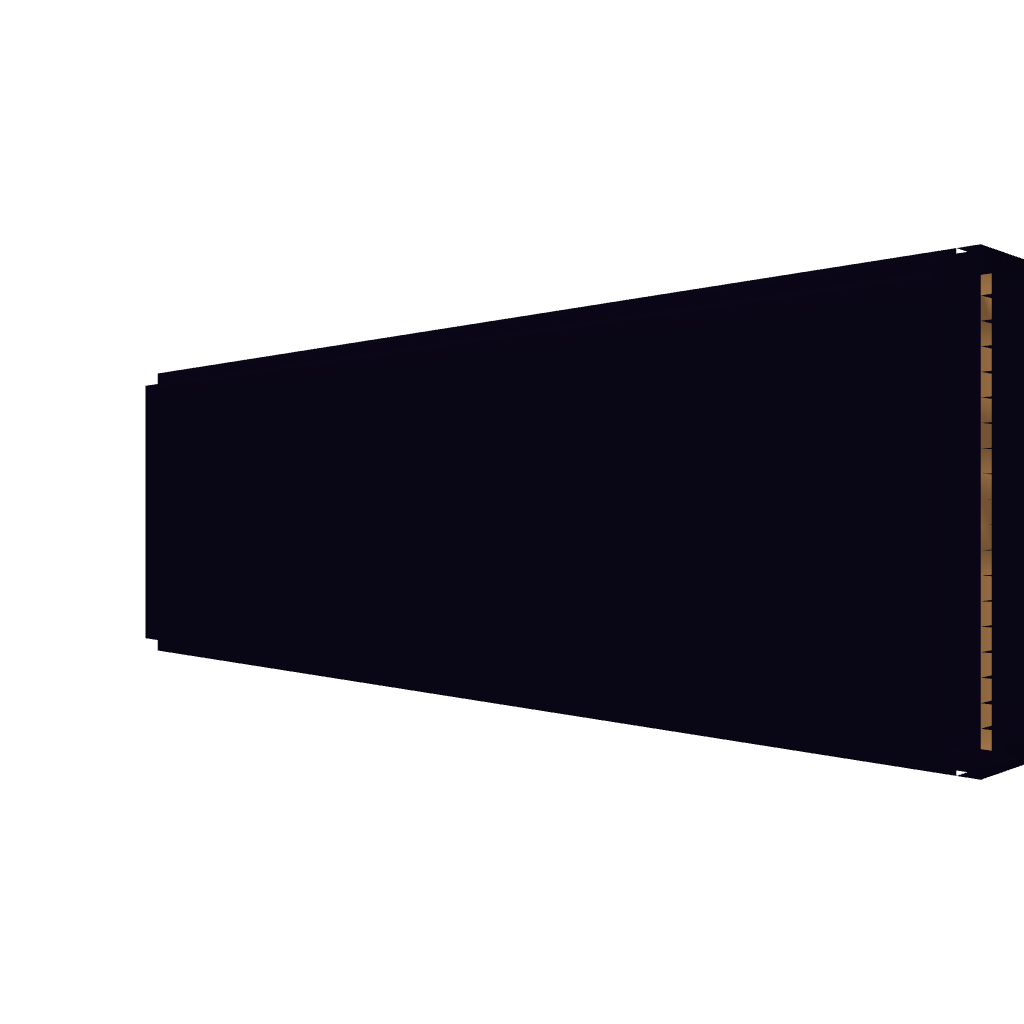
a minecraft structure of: Small Parkour Challenge